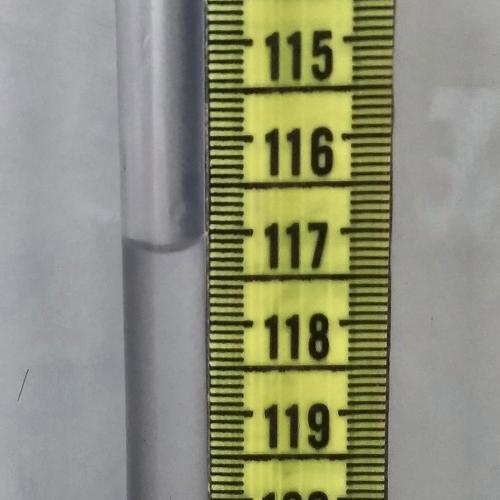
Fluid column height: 117.2 cm